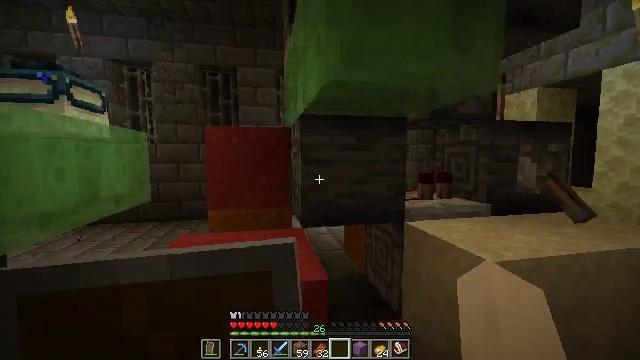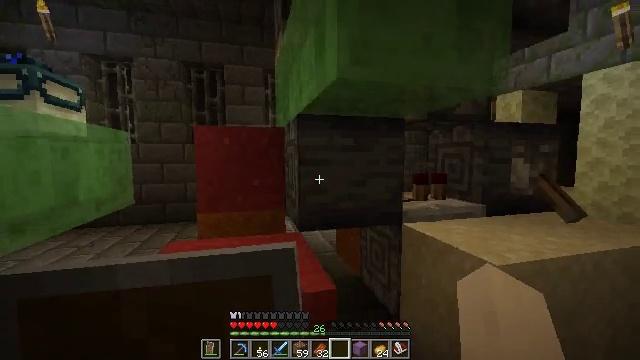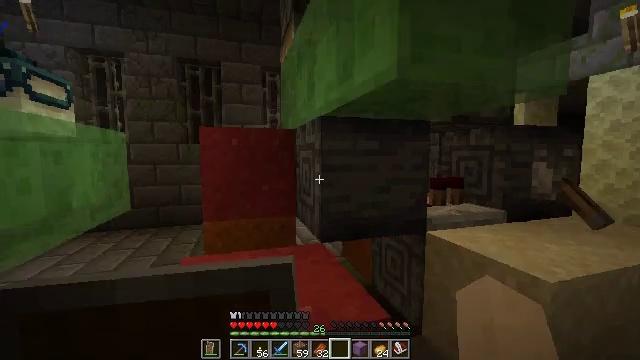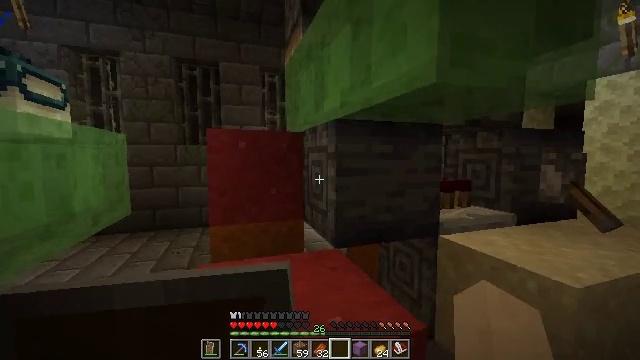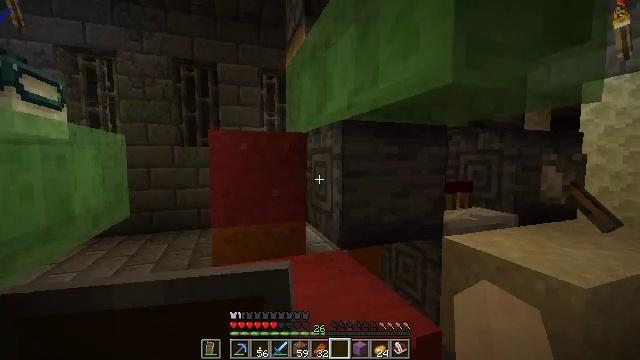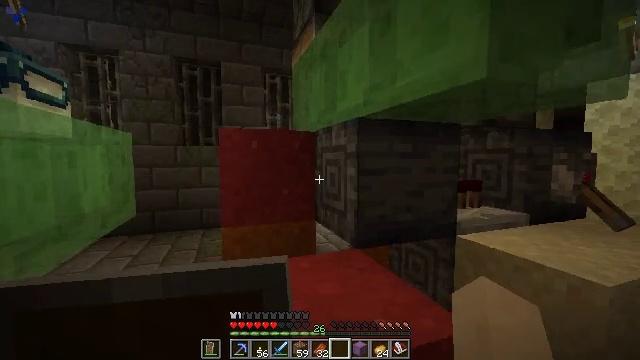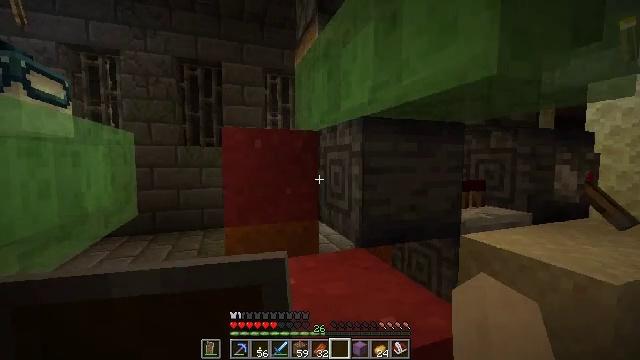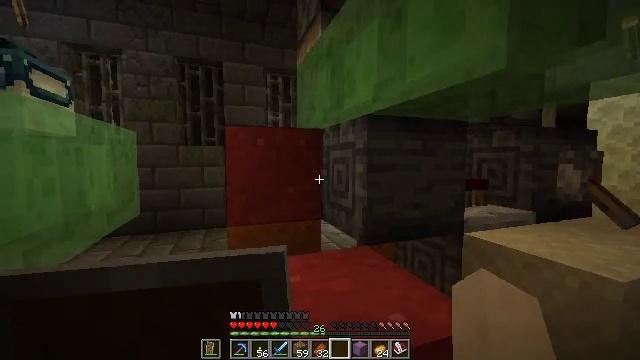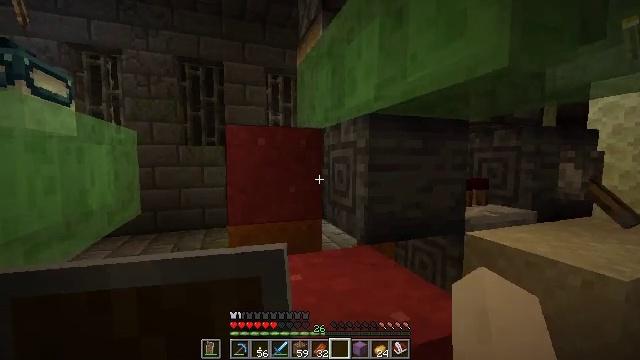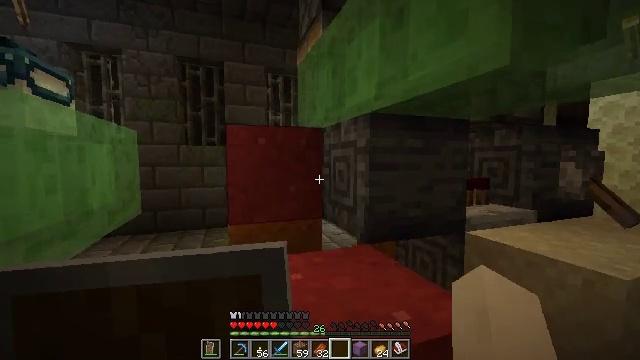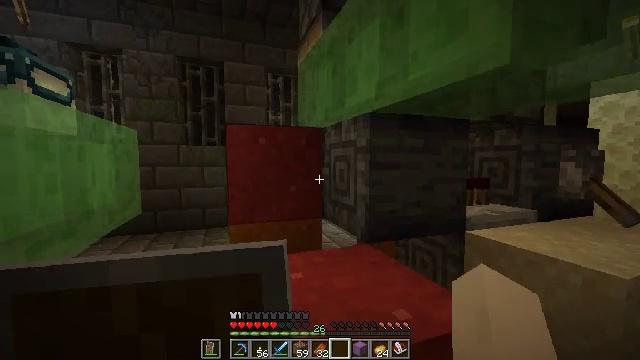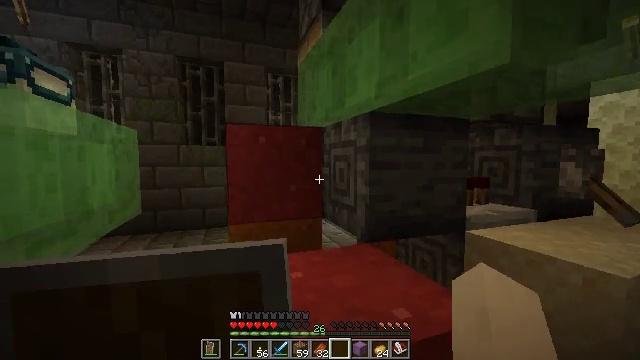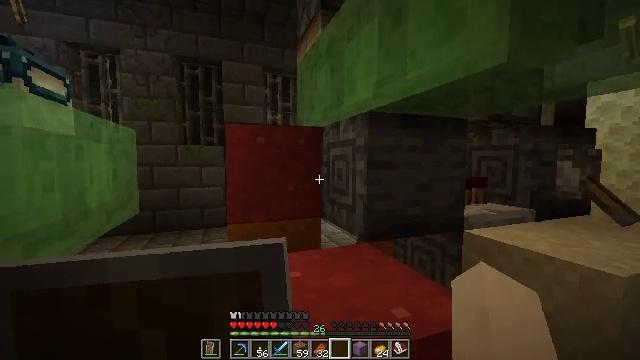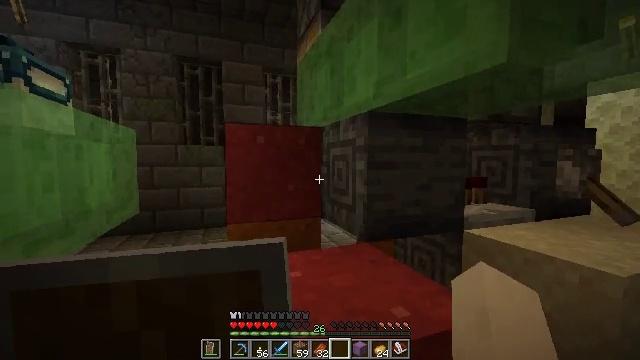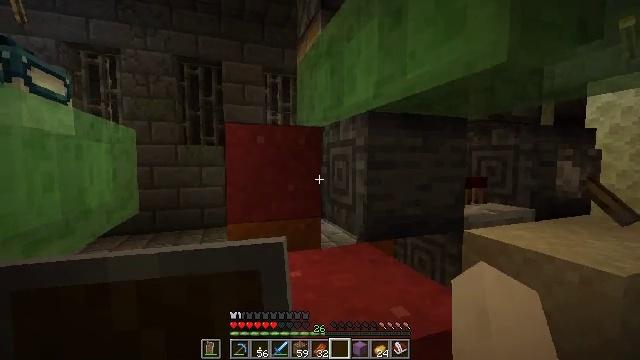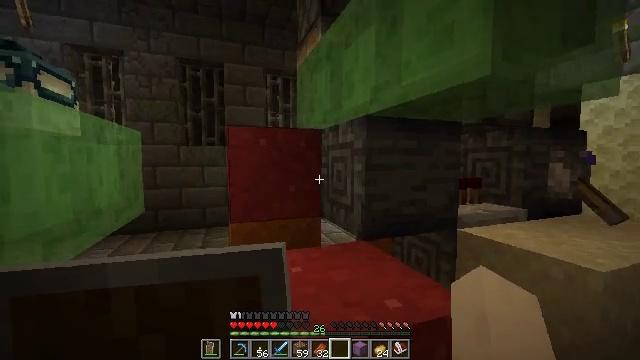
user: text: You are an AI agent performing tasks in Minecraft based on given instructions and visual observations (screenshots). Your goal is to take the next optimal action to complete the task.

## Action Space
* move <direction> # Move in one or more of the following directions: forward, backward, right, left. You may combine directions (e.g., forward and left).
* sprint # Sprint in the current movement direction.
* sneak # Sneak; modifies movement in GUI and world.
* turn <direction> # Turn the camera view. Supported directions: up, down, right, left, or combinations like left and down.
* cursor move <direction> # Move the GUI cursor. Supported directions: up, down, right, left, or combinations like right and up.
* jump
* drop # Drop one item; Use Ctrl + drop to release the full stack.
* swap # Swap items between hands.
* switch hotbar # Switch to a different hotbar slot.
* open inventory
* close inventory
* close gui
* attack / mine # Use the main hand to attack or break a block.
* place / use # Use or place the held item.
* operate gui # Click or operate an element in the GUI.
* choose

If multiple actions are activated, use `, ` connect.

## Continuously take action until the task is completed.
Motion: motion action
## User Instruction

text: Mine the blue concrete powder block.
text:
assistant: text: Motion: move forward and move left, turn right
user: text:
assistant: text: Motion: move left, turn right
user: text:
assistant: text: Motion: move left, turn right
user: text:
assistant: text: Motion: no_op
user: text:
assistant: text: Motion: no_op
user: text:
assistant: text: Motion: no_op
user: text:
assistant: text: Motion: no_op
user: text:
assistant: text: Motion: no_op
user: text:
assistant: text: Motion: no_op
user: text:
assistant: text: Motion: no_op
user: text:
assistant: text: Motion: no_op
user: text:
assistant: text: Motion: no_op
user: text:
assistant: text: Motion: no_op
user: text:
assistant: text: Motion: no_op
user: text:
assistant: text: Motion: move back
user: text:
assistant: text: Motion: move back
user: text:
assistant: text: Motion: move back
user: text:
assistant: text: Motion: move back
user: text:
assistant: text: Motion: move back
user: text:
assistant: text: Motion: move back
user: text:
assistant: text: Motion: no_op
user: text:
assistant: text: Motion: no_op
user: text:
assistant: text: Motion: no_op
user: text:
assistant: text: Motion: no_op
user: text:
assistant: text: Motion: no_op
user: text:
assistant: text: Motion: no_op
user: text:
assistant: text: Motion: no_op
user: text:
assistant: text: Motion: turn left and down
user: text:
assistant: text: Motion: turn left and down
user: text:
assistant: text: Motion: turn left and down